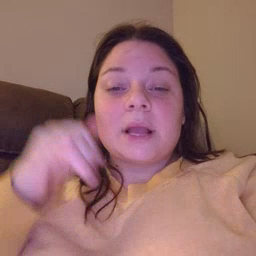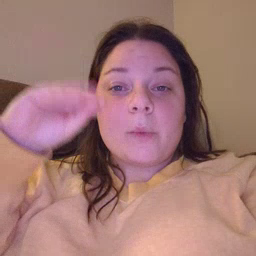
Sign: cowboy